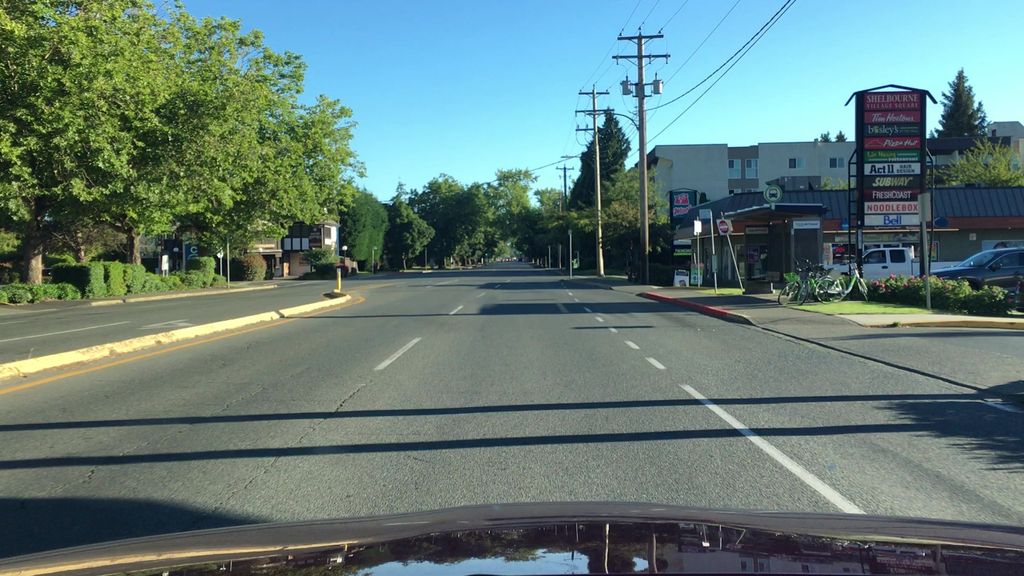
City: victoria